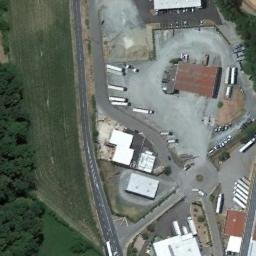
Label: industrial_area